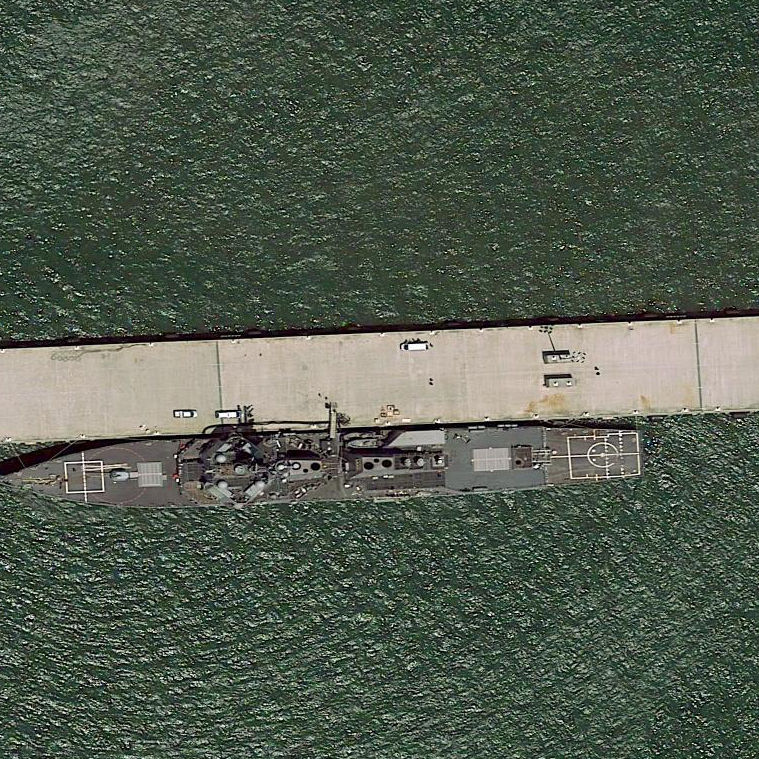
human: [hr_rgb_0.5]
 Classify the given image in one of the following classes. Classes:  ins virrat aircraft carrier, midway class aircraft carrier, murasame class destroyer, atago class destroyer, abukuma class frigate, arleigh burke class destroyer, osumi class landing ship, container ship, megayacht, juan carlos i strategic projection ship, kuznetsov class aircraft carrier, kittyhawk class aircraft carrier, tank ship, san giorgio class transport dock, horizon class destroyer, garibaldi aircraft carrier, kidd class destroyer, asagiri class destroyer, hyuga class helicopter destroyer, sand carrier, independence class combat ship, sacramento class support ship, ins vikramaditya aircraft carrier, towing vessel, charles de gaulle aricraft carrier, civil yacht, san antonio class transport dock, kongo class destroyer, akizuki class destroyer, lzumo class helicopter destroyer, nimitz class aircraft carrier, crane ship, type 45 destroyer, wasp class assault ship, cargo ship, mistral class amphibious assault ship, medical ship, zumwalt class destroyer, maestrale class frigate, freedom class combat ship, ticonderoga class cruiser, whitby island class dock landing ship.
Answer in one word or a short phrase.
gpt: Arleigh Burke class destroyer